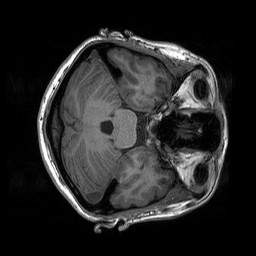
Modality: T1w
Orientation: axial
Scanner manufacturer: siemens
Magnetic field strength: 3 T
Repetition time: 2.3 s
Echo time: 0.00207 s